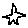
Label: star